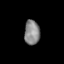
Tissue: skin
Cell type: Epithelial cells
Senescence score: 0.1919
Nuclear area (px): 373
Mean DAPI intensity: 135